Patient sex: F
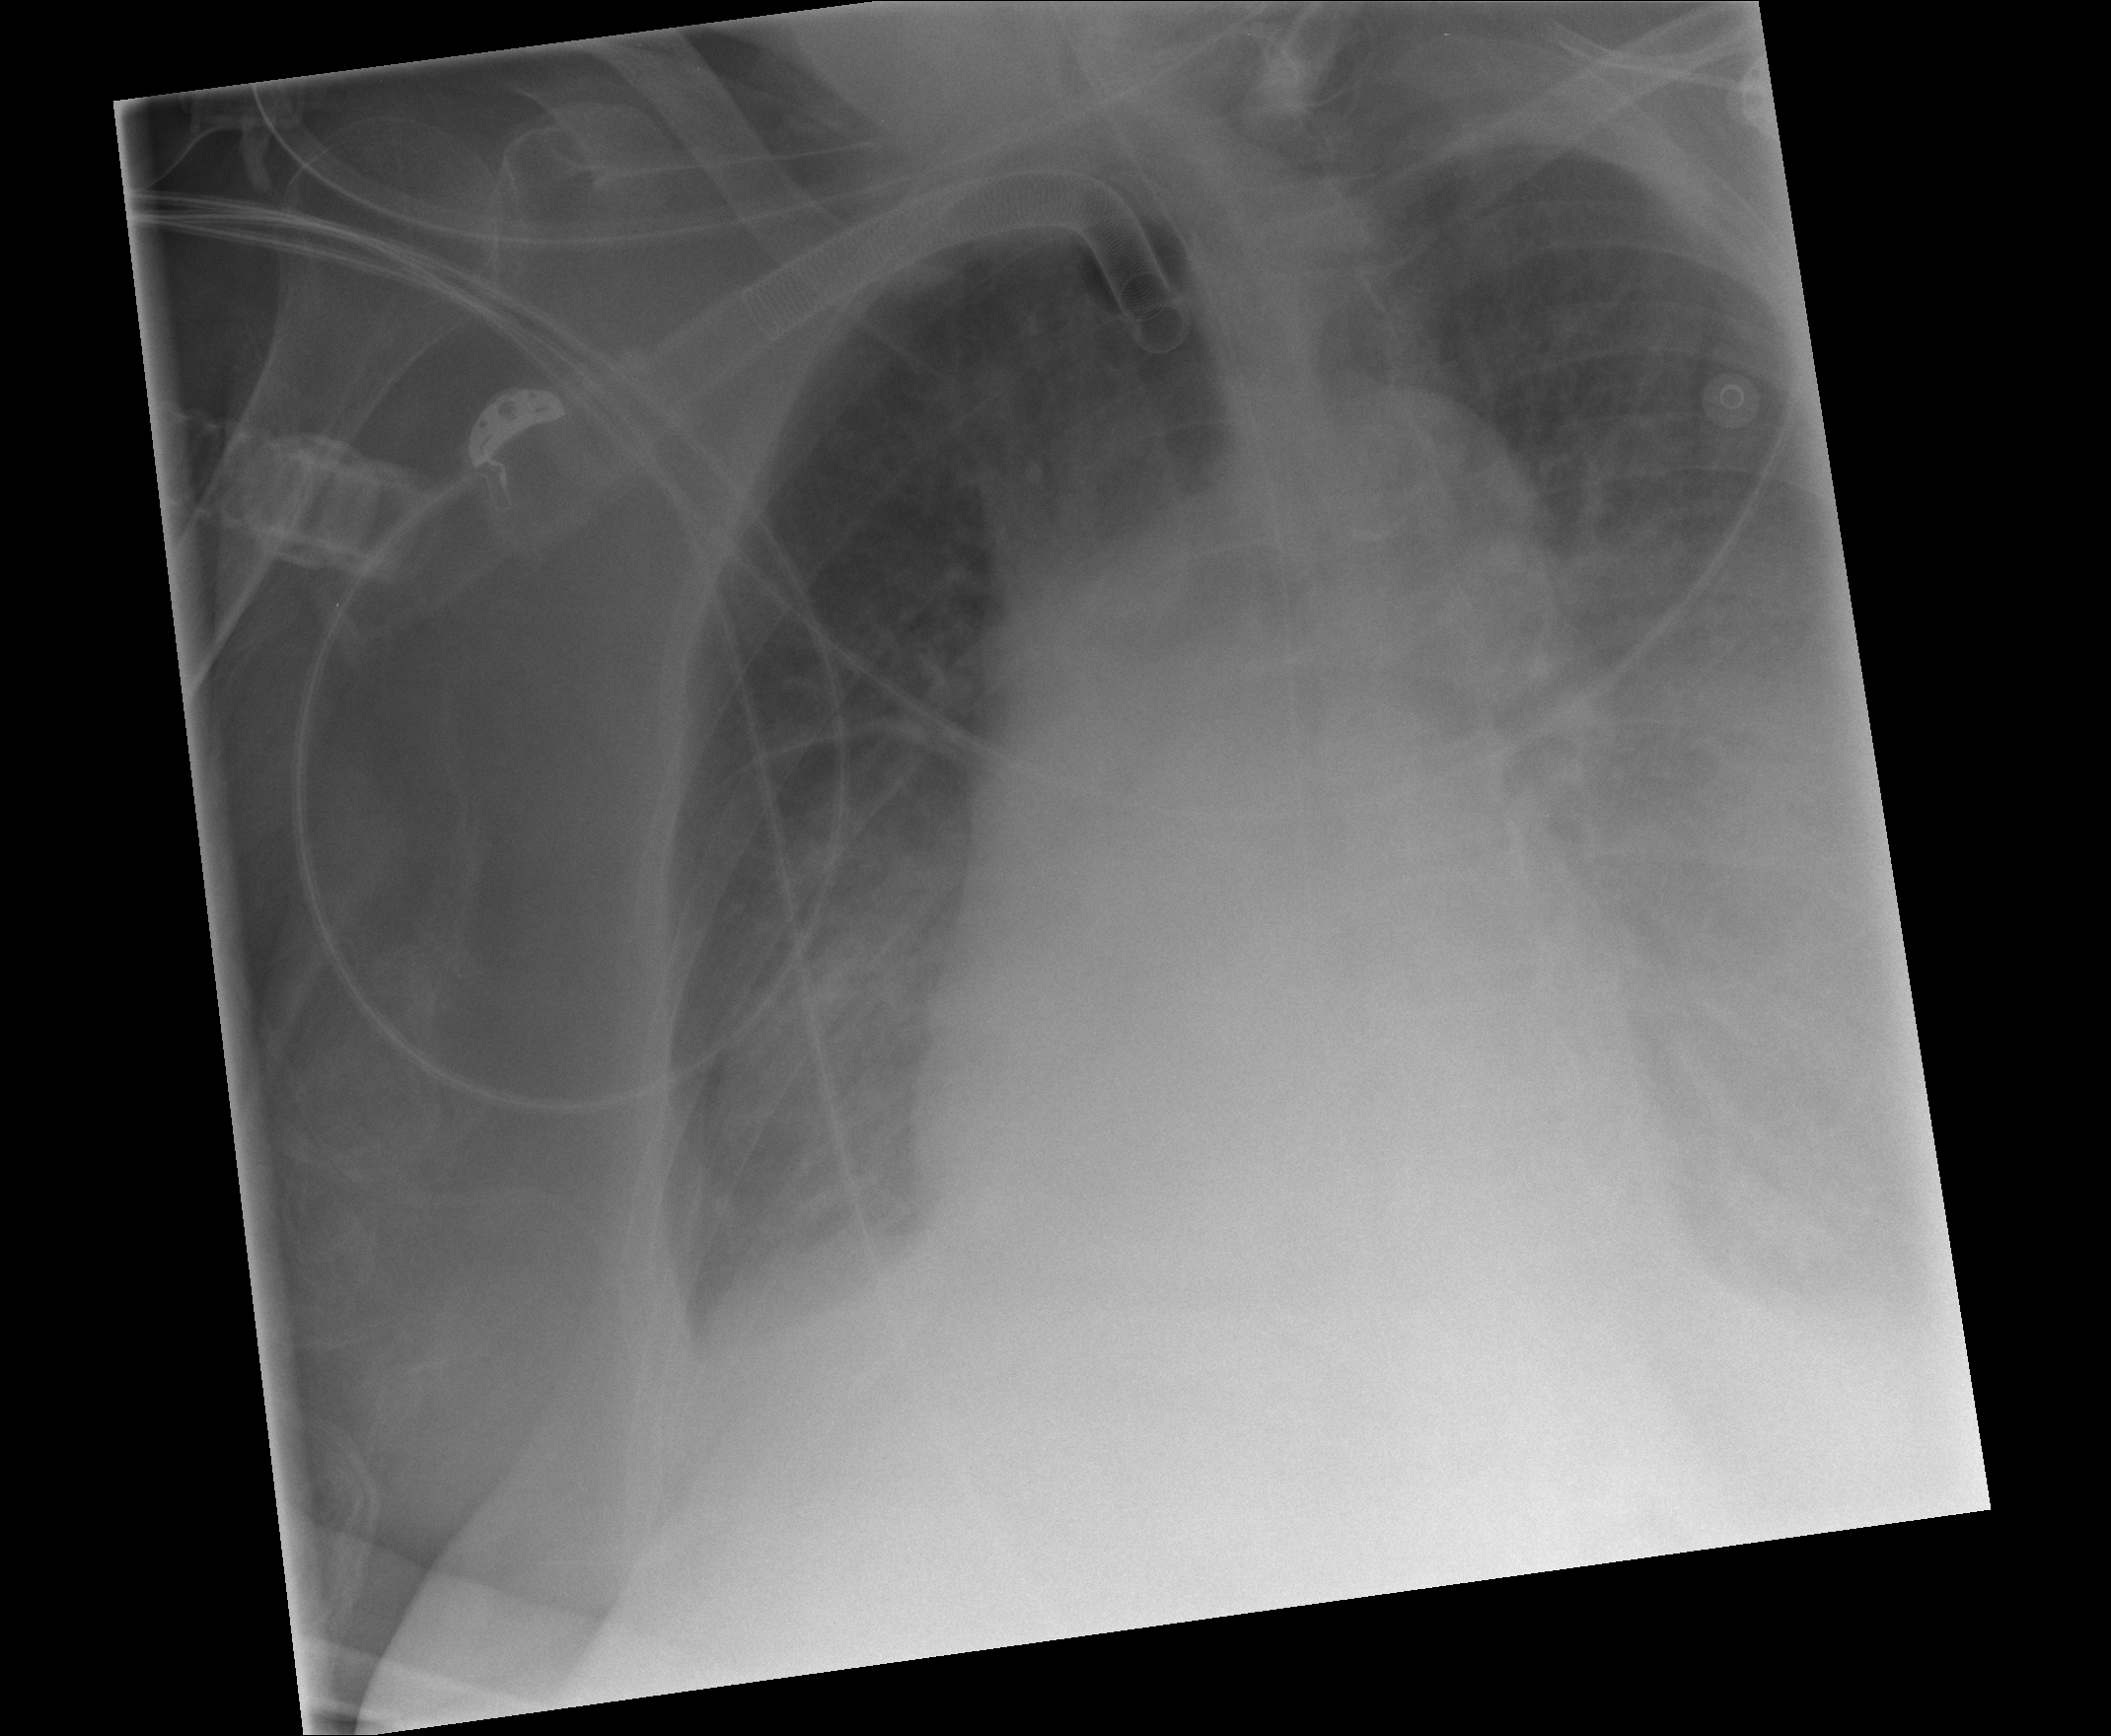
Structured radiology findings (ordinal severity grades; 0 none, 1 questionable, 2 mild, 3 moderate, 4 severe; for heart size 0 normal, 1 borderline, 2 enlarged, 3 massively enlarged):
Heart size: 2
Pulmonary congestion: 3
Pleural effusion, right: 2
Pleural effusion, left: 3
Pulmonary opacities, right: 0
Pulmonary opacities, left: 0
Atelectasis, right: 2
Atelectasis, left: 2